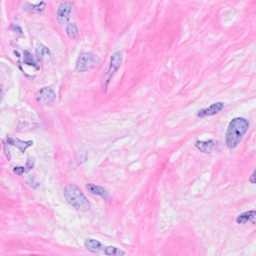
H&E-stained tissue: Breast